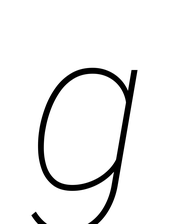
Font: Roboto-Italic_Thin_Italic